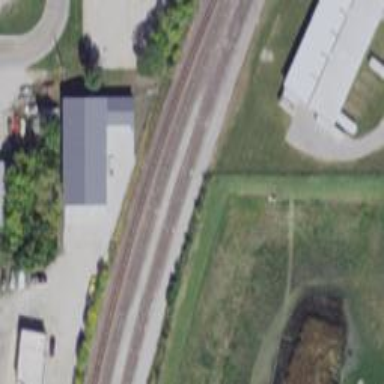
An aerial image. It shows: Railway siding with rails.